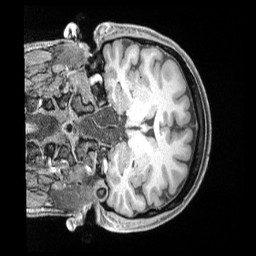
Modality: T1w
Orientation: coronal
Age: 32
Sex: female
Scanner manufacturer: siemens
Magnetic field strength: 3 T
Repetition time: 2 s
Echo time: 0.00211 s